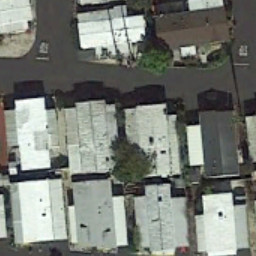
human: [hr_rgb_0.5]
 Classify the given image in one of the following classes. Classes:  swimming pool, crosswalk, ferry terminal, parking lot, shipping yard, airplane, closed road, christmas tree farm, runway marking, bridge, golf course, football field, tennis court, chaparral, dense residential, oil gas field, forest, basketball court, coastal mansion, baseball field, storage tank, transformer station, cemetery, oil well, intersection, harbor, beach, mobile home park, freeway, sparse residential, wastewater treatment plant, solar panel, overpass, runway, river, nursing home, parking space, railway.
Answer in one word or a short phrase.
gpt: mobile home park